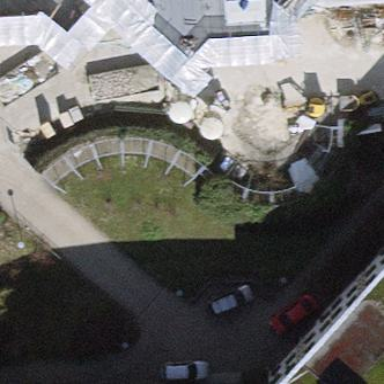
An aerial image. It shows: View of roof of building.